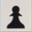
Piece: bP